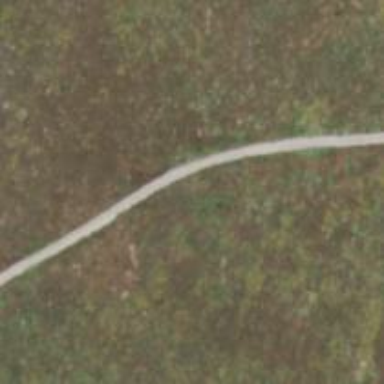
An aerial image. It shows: Track road leading to military base.